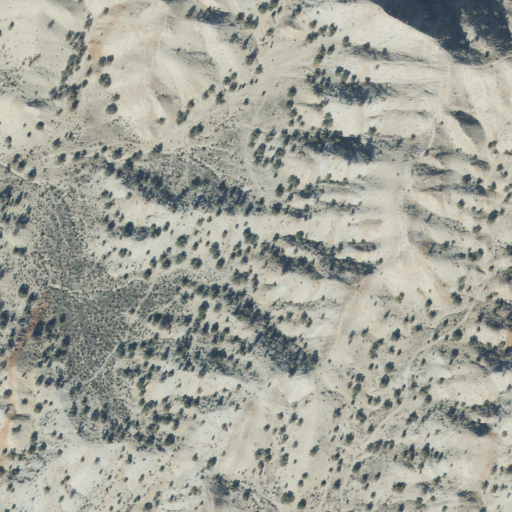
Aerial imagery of mountains in Utah named White Hills containing only shrub